Interaction volume radius: 5 \u00c5
Interaction volume height: 20 \u00c5
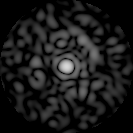
Disorder parameter: 0.8531